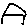
Label: house